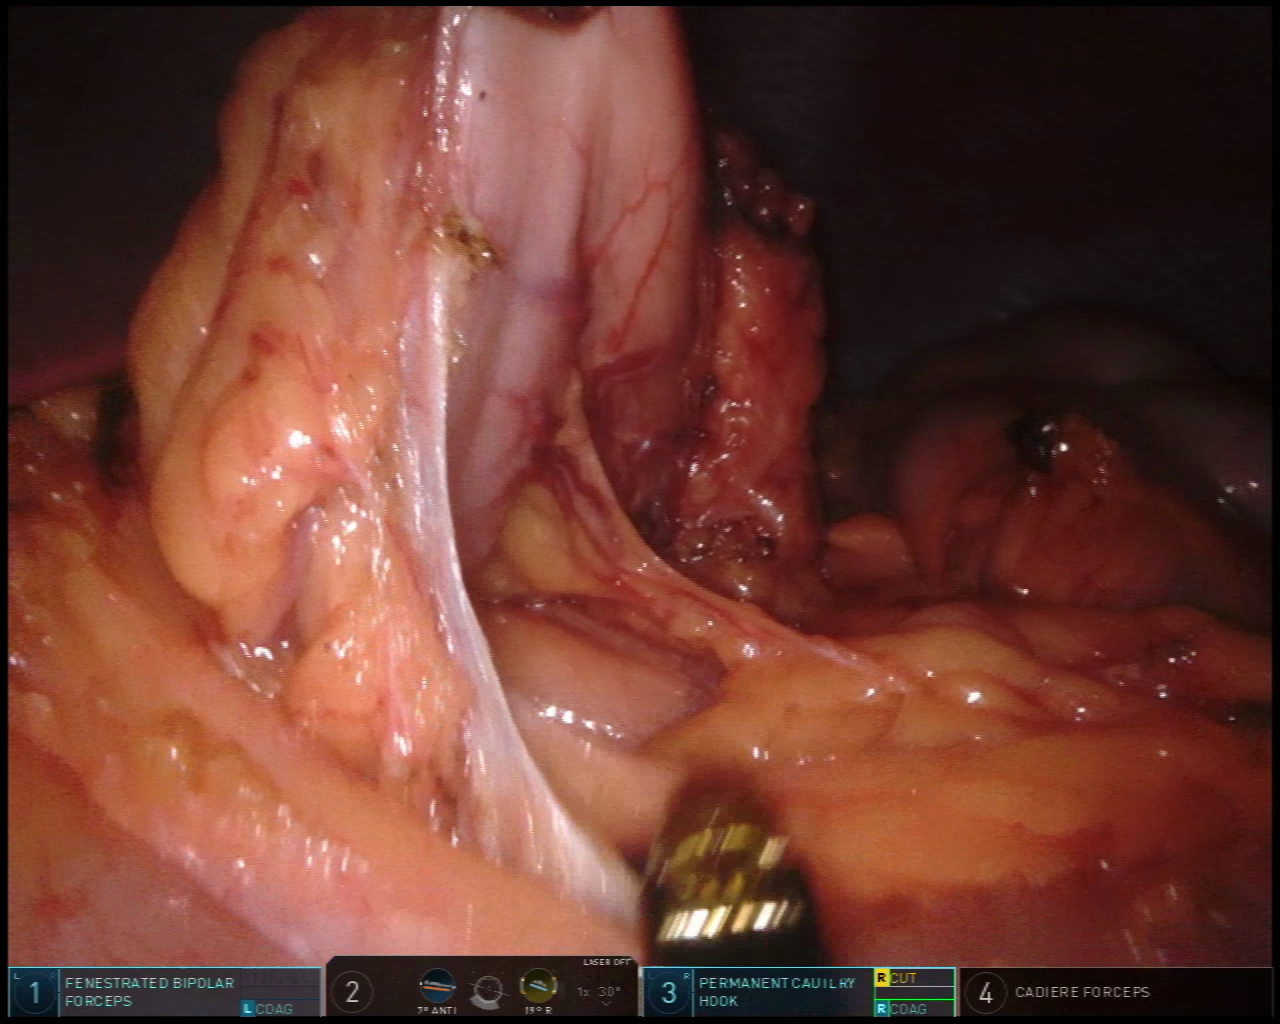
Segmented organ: stomach
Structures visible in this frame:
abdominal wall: yes
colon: yes
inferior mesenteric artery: no
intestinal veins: no
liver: yes
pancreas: no
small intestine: no
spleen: no
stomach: yes
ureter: no
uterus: no
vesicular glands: no